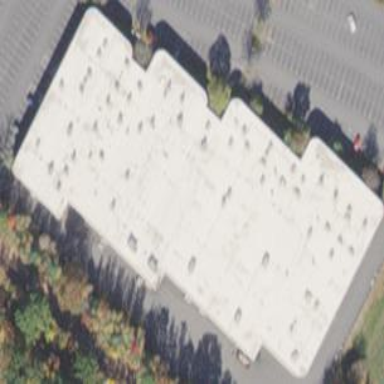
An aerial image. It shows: Building.